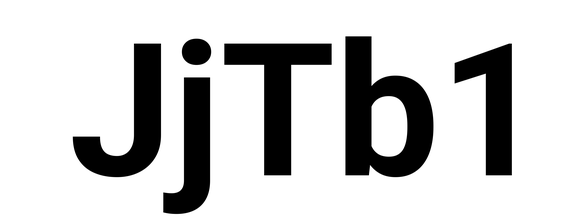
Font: Roboto_Bold